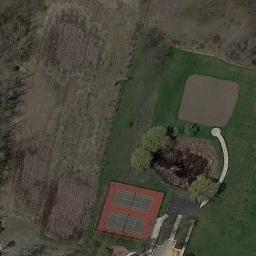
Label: tennis_court